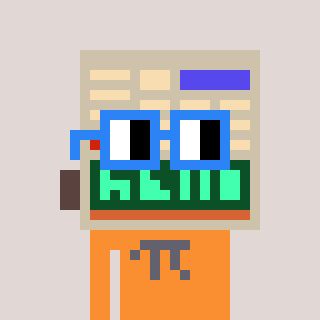
a pixel art character with square blue glasses, a calculator-shaped head and a orange-colored body on a warm background